高二 · 解析几何
已知椭圆 $C: \frac{x^{2}}{9}+\frac{y^{2}}{4}=1$, 点 $M$ 与 $C$ 的焦点不重合. 若 $M$ 关于 ${ }^{C}$ 的焦点的对称点分别为 $A, E$ ，线段 $M N$ 的中点在 $C$ 上, 则 $|A N|+|B N|=$ \$ \qquad \$ .
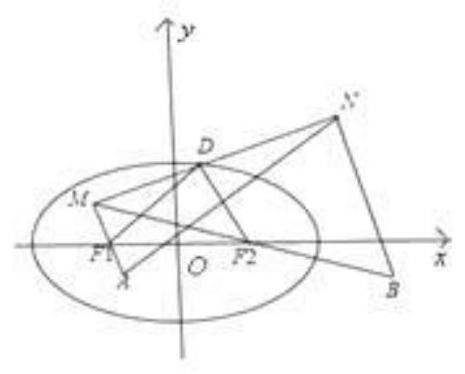
答案: 12
解析: 答案:12

【解析】【解答】设 $M N$ 的中点为 $D$, 椭圆 $C$ 的左, 右焦点分别为 $F_{1}, F_{2}$, 如图所示,

连接 $D F_{1}, D F_{2}$, 因为 $F_{1}$ 是 $M A$ 的中点, $D$ 是 $M N$ 的中点, 所以 $F_{1} D$ 是 $\triangle M A N$ 的中位线,所以 $\left|D F_{1}\right|=\frac{1}{2}|A N|$, 同理, $\left|D F_{2}\right|=\frac{1}{2}|B N|$, 所以 $|A N|+|B N|=2\left(\left|D F_{1}\right|+\left|D F_{2}\right|\right)$, 因为 $D$ 在椭圆 ${ }^{C}$ 上, 所以根据椭圆的定义, 可得 $\left|D F_{1}\right|+\left|D F_{2}\right|=2 a=6$, 所以 $|A N|+|B N|=12$.故答案为: 12 .

【分析】根据椭圆方程确定 $\mathrm{a}$ 的值, 设 $\mathrm{MN}$ 的中点为 $\mathrm{D}$, 则在 $\Delta_{\mathrm{MAF}_{2}}$ 中 $|A N|_{2}\left|D F_{1}\right|$, 在 $\Delta_{\mathrm{MBN}}$ 中 $|B N|_{=2}\left|D F_{2}\right|$ ，根据椭圆的定义可知: $\left|D F_{1}\right|_{+}\left|D F_{2}\right|_{=2 \mathrm{a}}$.

13. 答案:(1) 解: 由题意可得 $\mathrm{e}^{\frac{c}{a}}={ }^{\frac{\sqrt{3}}{3}}$,又圆 $O$ 的方程为 $x^{2}+y^{2}=b^{2}$,因为直线 $1: x-y+2=0$ 与圆 $O$ 相切, $\mathrm{b}=\frac{2}{\sqrt{1^{1}+(-1)^{2}}}=\sqrt{2}$, 由 $\mathrm{a}^{2}=3 \mathrm{c}^{2}=3\left(\mathrm{a}^{2}-\mathrm{b}^{2}\right)$, 即 $\mathrm{a}^{2}=3$.所以粗圆 C 的方程为 ${ }^{\frac{x^{2}}{3}+\frac{y^{2}}{2}}=1$

(2) 解: 由 (1) 得知圆的方程为 $x^{2}+y^{2}=2 . A(-\sqrt{3}, 0)$, 直线 $m$ 的方程为: $y=k(x+\sqrt{3})$.
设 R (x1, y1), S (x2, y2), 由 $\left\{\begin{array}{c}x^{2}+y^{2}=2 \\ y=k(x+\sqrt{3})\end{array}\right.$

得 $\left(1+k^{2}\right) x^{2}+2 \sqrt{3} k^{2} x+3 k^{2}-2=0$

$x_{1}+x_{2}=\frac{-2 \sqrt{3} k^{2}}{1+k^{2}}, x_{1} x_{2}=\frac{3 k^{2} \&-2}{1+k^{2}}$,

由 $\triangle=12 \mathrm{k}^{4}-4\left(1+\mathrm{k}^{2}\right)\left(3 \mathrm{k}^{2}-2\right)>0$ 的 $-\sqrt{2}<\mathrm{k}<\sqrt{2}$

因为 $\triangle \mathrm{ORS}$ 是针角三角形, $\therefore \overrightarrow{Q R} \cdot \overrightarrow{Q S}=x_{1} x_{2}+y_{1} y_{2}=x_{1} x_{2}+k^{2}\left(x_{1}+\sqrt{3}\right)\left(x_{2}+\sqrt{3}\right)=\frac{4 k^{2}-2}{1+k^{2}}<0$. $-\frac{\sqrt{2}}{2}<k<\frac{\sqrt{2}}{2}$

由 $A 、 R 、 S$ 三点不共线，知 $k \neq 0$.

由(1)、(2、(3), 得直线 $m$ 的斜率 $k$ 的取值范围是 ( $\left.-\frac{\sqrt{2}}{2}, 0\right) \cup\left(0, \frac{\sqrt{2}}{2}\right.$ )

【解析】【分析】（1）求得圆 $\mathrm{O}$ 的方程, 运用直线和相切的条件: $\mathrm{d}=\mathrm{r}$, 求得 $\mathrm{b}$, 再由离心率公式和 $a, b, c$ 的关系, 可得 $a$, 进而得到椭圆方程; (2) 先设出点 $R, S$ 的坐标, 利用 $\triangle O R S$ 是针角三角形, 求得 $\overrightarrow{Q R} \cdot \overrightarrow{Q S}=\mathrm{x}_{1} \mathrm{x}_{2}+\mathrm{y}_{1} \mathrm{y}_{2}<0$, 从而求出斜率 $\mathrm{k}$ 的取值范围